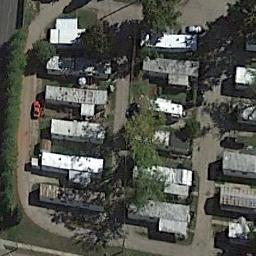
Label: residential